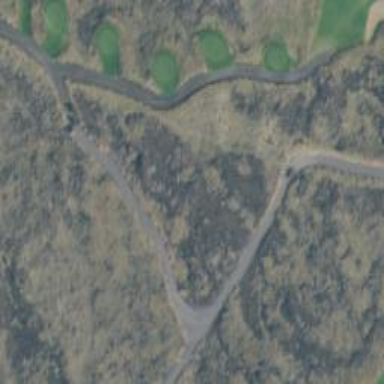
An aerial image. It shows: Path used for both walking and golf.